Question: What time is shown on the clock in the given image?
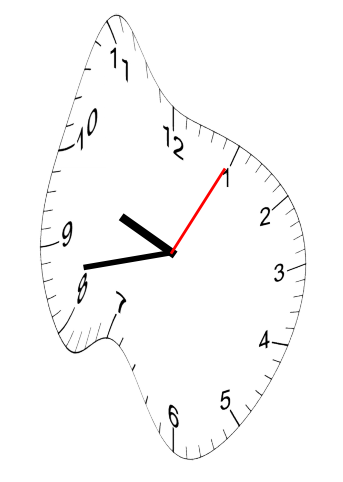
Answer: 09:43:05